Question: this is the heatmap of the question. Each task can only be assigned to one person, and each person can only be assigned one task. How to allocate to maximize total profit? (all profits are multiples of ten), and output the maximum profit.
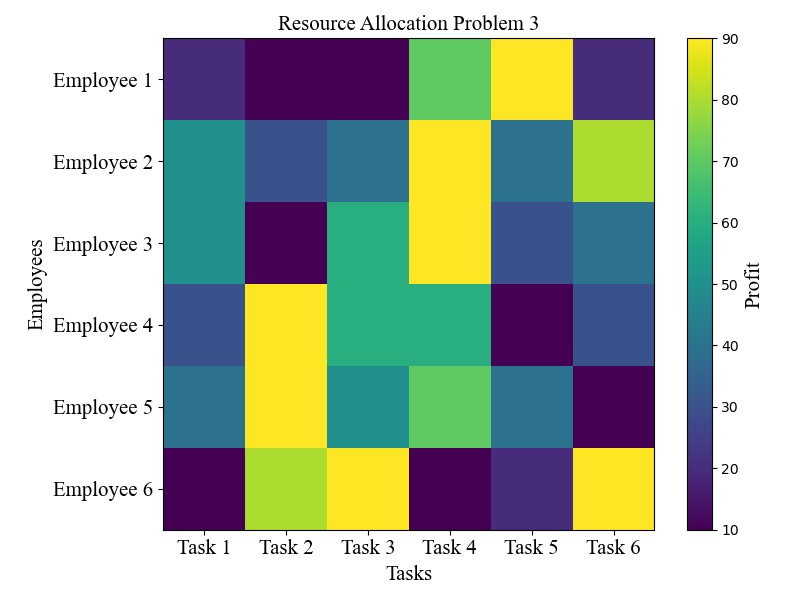
Answer: 480